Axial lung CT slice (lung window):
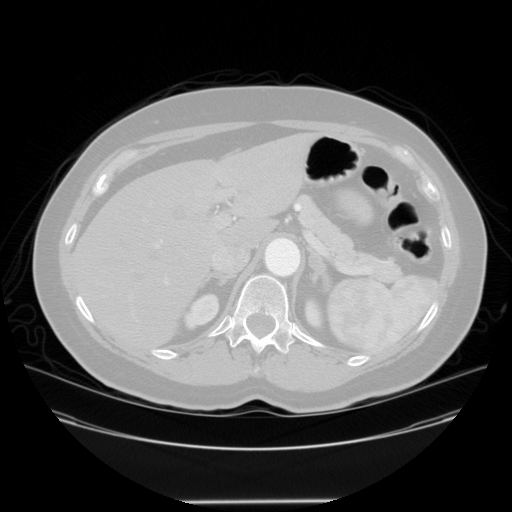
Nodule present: no